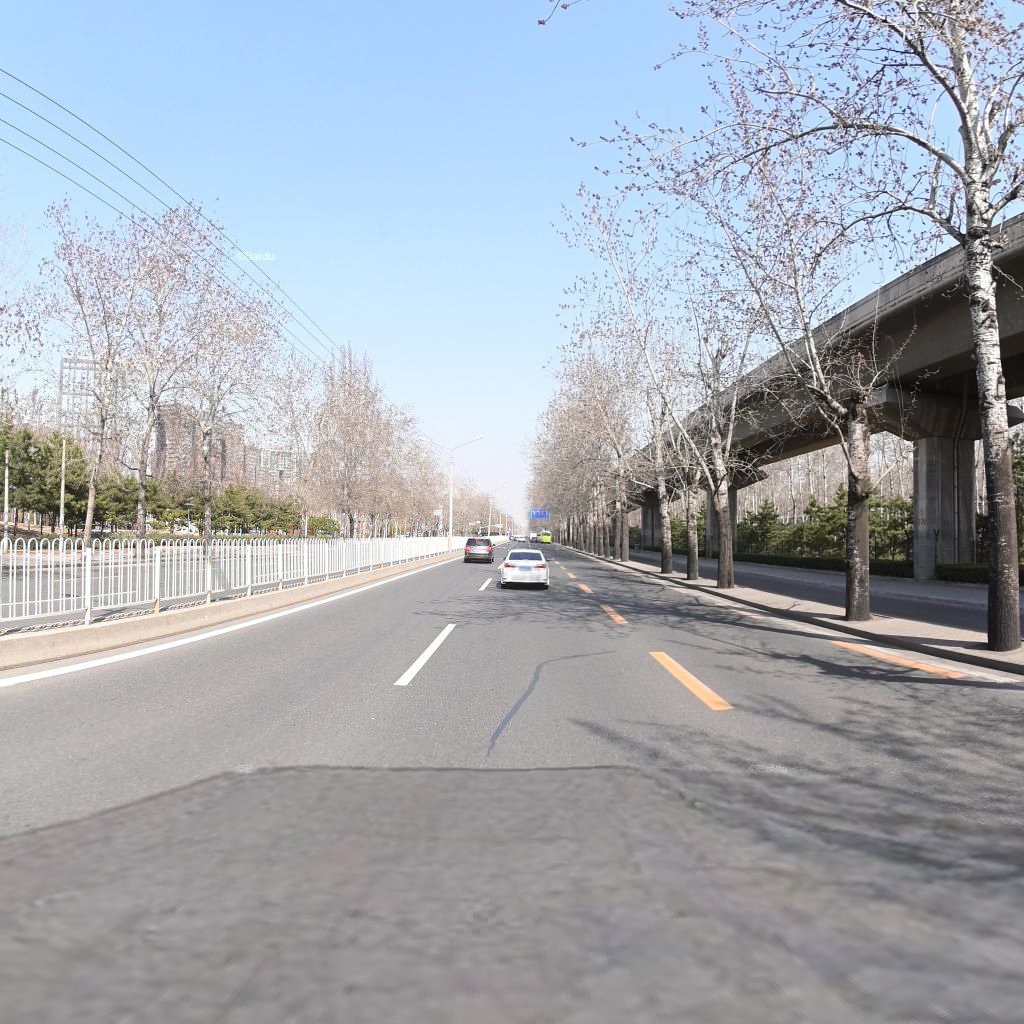
Region: Chaoyang
Road damage annotations: longitudinal patch